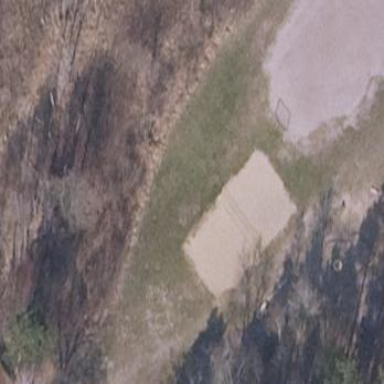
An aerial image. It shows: Playground with cushioning surface.